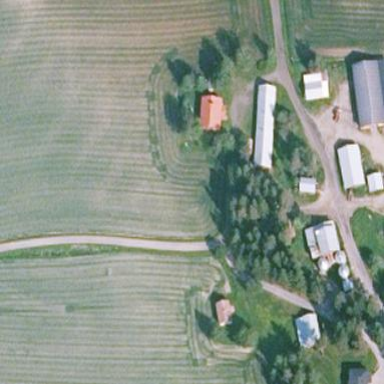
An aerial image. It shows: Farmyard area.